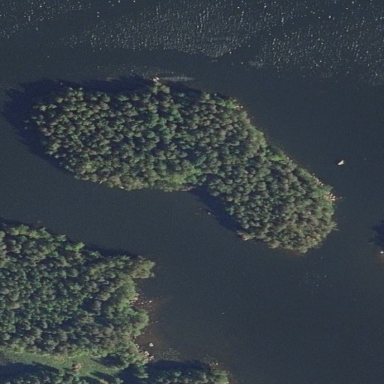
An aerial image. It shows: Islet surrounded by woodland.